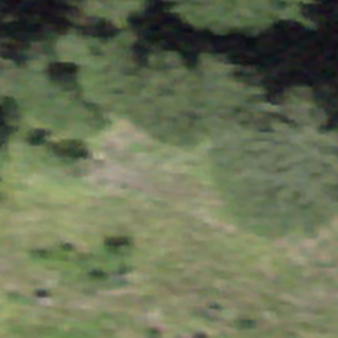
Label: other